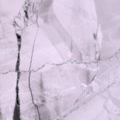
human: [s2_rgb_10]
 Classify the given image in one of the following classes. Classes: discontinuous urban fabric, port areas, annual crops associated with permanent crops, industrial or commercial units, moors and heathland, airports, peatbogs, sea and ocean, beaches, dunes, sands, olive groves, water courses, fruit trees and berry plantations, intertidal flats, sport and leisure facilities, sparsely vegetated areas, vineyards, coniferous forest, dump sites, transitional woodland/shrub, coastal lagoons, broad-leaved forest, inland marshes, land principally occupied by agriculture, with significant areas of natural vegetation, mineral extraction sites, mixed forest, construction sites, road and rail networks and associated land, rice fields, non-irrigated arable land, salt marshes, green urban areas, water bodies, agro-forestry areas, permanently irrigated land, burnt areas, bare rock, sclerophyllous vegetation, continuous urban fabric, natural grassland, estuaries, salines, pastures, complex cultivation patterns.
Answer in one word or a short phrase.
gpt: sea and ocean